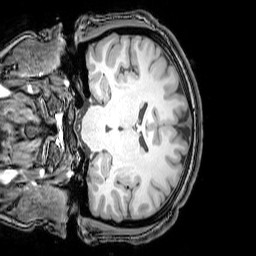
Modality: T1w
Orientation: coronal
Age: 21
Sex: female
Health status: healthy
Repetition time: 0.081 s
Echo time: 0.037 s